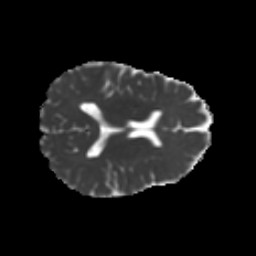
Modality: MD
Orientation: axial
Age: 50
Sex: female
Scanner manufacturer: ge
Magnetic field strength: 3 T
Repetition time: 7.8 s
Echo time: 0.0606 s